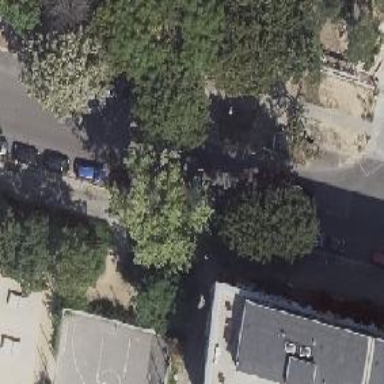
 and separate sidewalks. There are parallel parking lanes on both sides of the road."